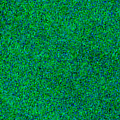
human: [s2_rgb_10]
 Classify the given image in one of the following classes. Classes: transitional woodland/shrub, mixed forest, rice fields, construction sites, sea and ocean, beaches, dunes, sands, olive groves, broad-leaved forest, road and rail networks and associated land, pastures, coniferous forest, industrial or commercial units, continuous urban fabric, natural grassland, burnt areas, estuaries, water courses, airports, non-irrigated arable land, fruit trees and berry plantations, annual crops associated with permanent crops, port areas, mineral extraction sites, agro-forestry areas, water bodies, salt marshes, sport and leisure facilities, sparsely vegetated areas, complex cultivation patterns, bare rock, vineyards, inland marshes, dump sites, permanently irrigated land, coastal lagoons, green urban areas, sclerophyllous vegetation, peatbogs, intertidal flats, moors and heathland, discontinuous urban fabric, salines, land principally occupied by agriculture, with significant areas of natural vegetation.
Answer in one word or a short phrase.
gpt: sea and ocean